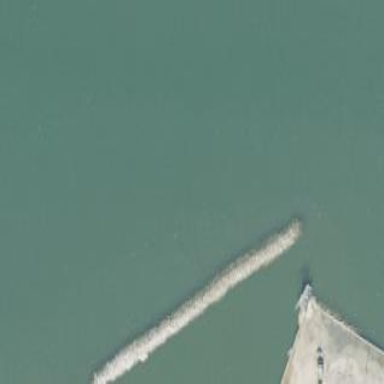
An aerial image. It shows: Breakwater structure.